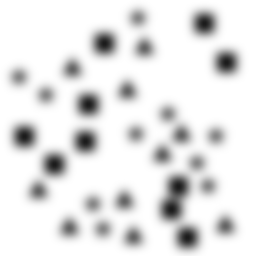
Squares: 10
Triangles: 10
Stars: 10
Total shapes: 30